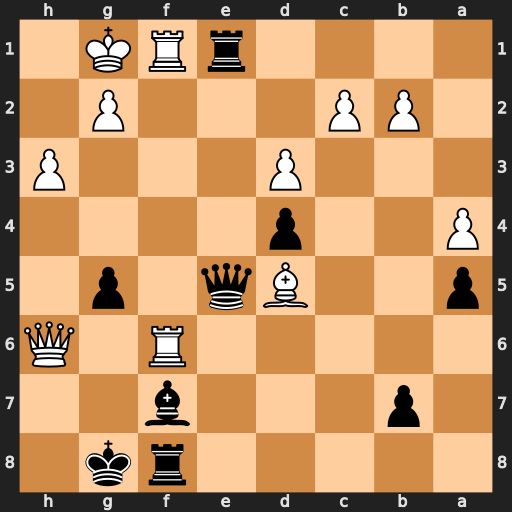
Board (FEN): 5rk1/1p3b2/5R1Q/p2Bq1p1/P2p4/3P3P/1PP3P1/4rRK1
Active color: b
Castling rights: -
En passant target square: -
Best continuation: Rxf1+ Rxf1 Qxd5